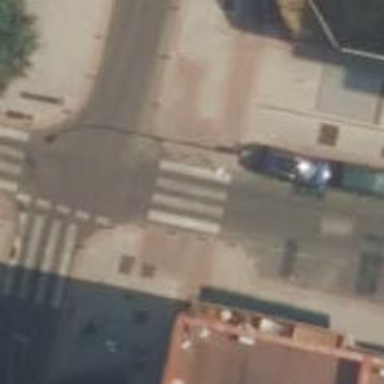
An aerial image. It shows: Uncontrolled zebra crossing on the road.